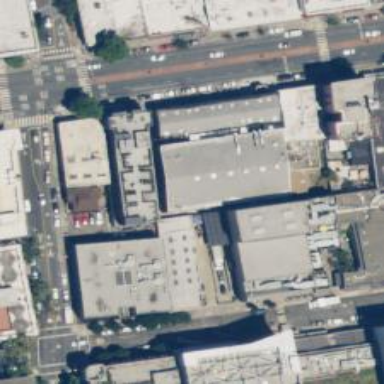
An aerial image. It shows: Theatre building.